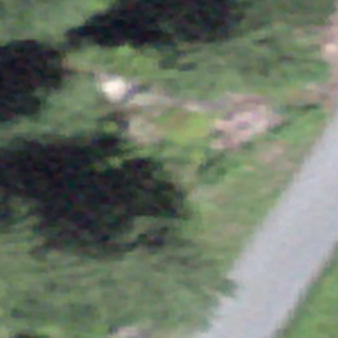
Label: other